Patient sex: M
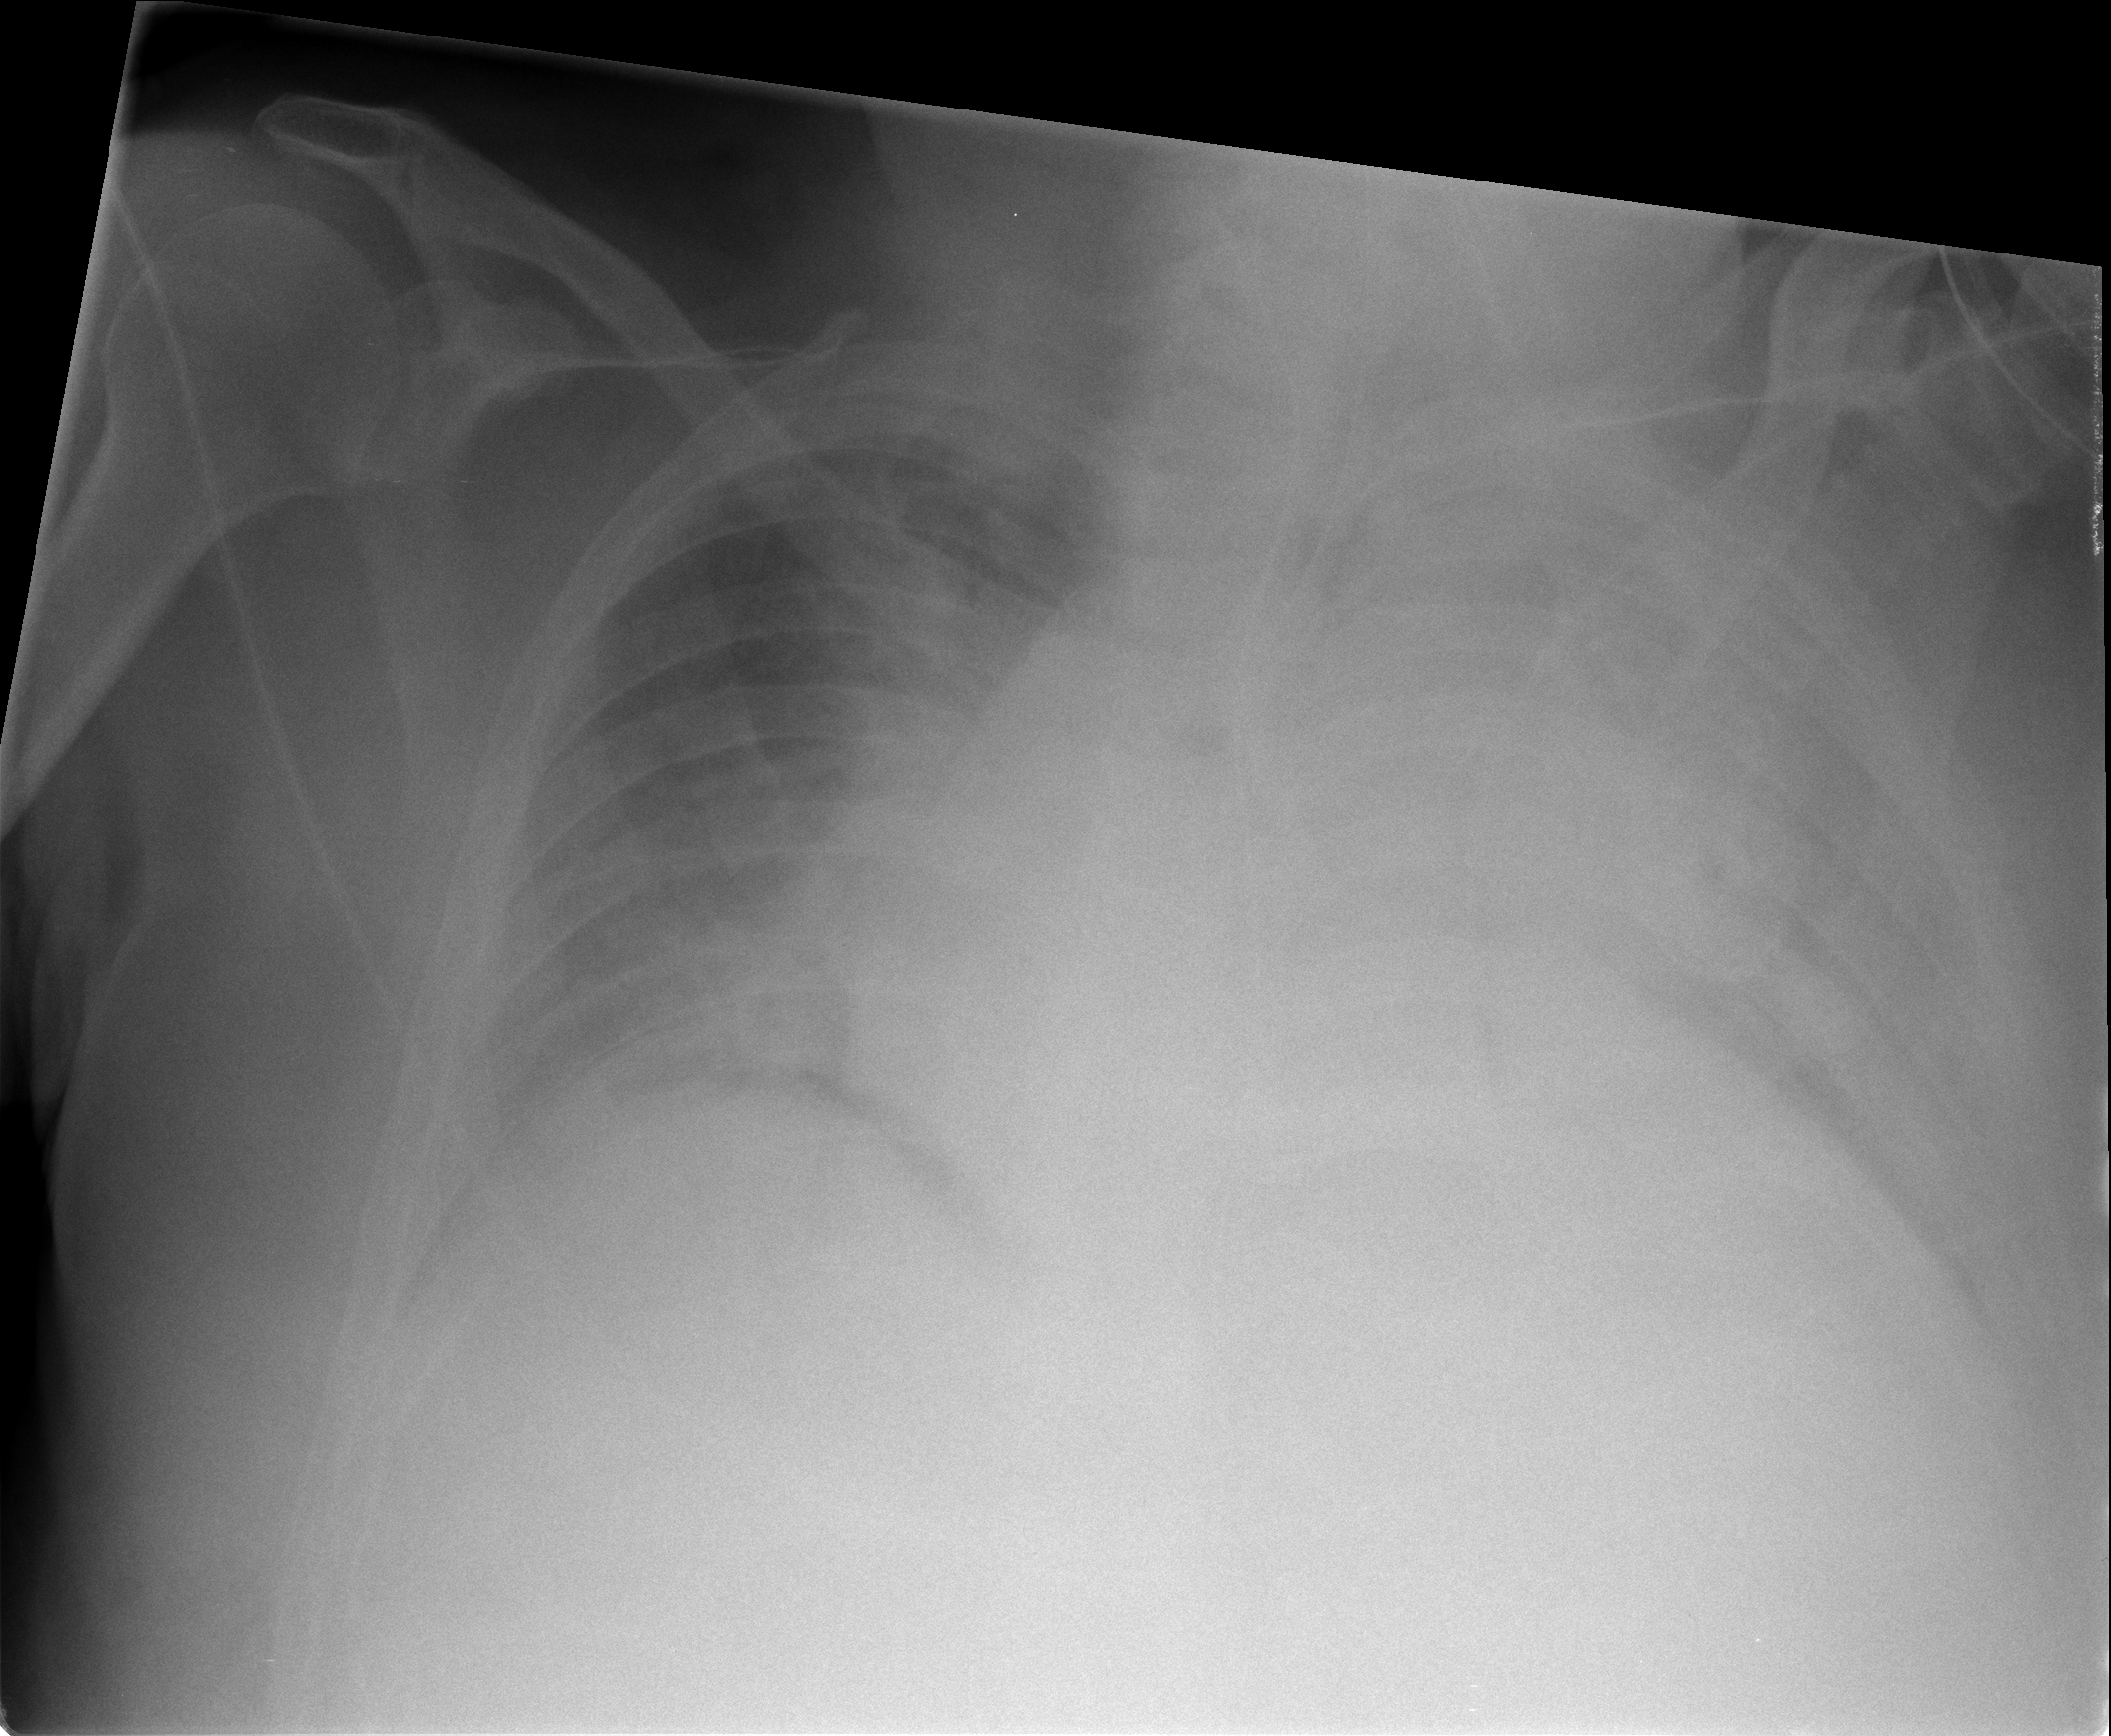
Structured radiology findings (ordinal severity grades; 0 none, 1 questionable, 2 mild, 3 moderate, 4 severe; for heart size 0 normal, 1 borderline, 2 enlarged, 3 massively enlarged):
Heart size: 2
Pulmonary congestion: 3
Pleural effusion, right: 3
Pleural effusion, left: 4
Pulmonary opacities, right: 0
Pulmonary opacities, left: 3
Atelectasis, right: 2
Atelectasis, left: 3